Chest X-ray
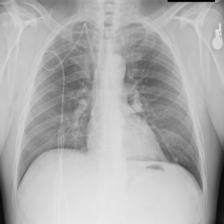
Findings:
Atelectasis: negative
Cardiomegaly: negative
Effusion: negative
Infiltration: negative
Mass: negative
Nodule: negative
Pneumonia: negative
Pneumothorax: negative
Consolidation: negative
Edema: negative
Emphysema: negative
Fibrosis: negative
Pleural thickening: negative
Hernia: negative